Field crop: maize
Growth stage: 2
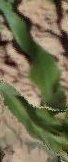
Species: maize